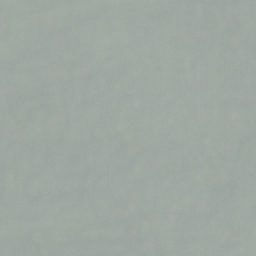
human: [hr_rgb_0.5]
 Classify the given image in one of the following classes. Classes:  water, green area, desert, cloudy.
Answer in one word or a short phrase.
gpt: cloudy